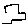
Label: car